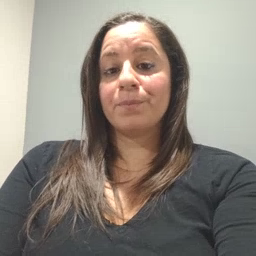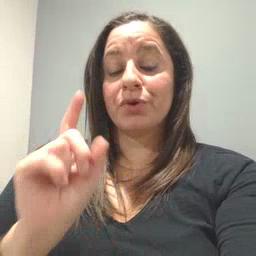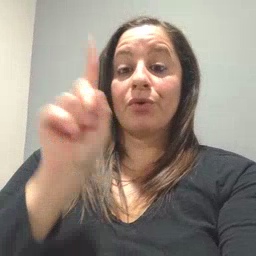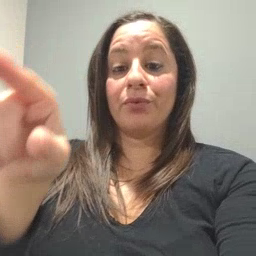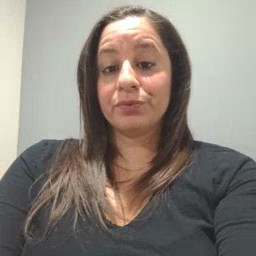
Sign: go